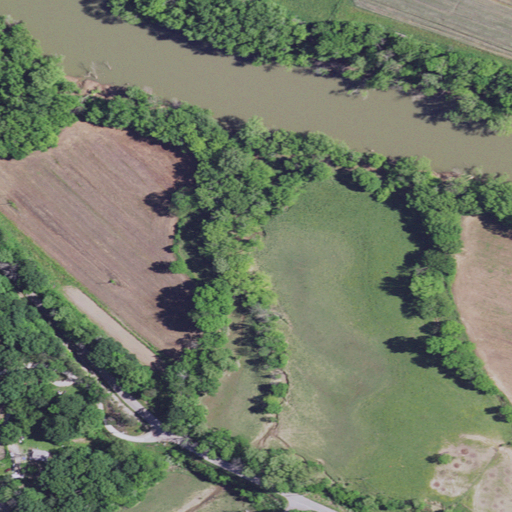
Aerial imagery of valley in Kentucky named Sugar Hollow containing pasture, deciduous forest, open water, low intensity development, mixed forest, open development, herbaceous wetlands, cultivated crops, woody wetlands, and medium intensity development